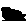
Label: square